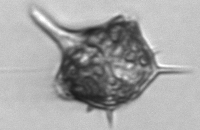
Label: Amylax